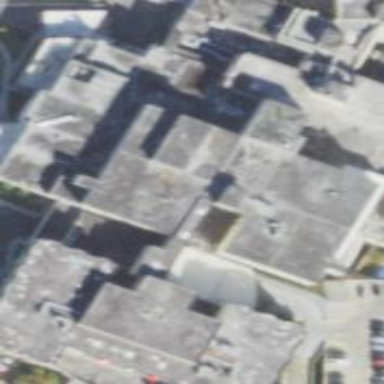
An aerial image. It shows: White hospital building with flat roof.